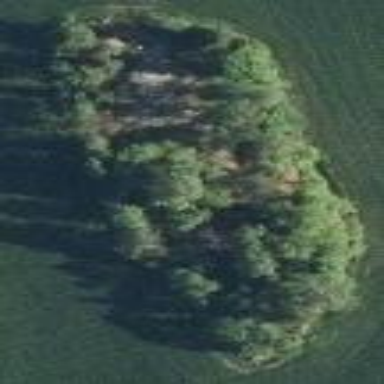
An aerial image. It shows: Beautiful woodland area.